Question: On the Includes tab of the Paths and Symbols section of the Project Properties dialog in the Eclipse CDT, there is an "Export" button:

The best documentation I have found says that this "toggles whether the selected include path is exported or not." If I click it, it changes to "Unexport" and "[exp]" is appended to the selected include path.
What exactly does this do? What does it mean to "export an include path?"
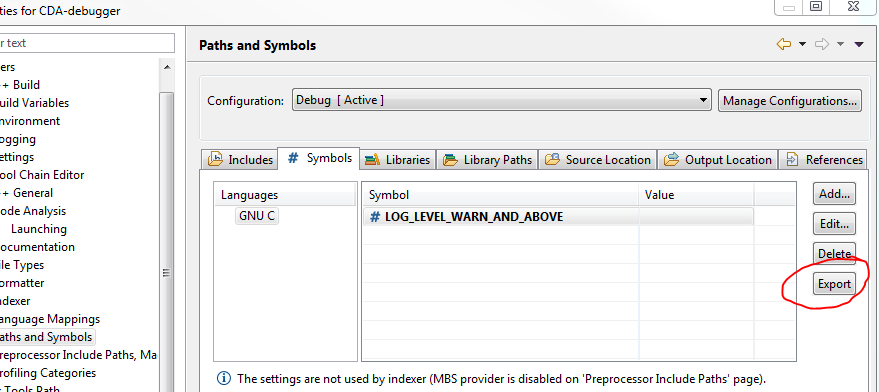
Answer: This button makes the path in question available to projects which reference your current project. Project references can be configured using the References tab in the same "Paths and Symbols" group shown in your screenshot.
This functionality has been improved in the next version of CDT (7.x). It allows you to create dependencies between projects and have include, library and library files being propagated automatically. (In the next version you can alter the order of the referenced projects...)
See also the Export Settings page which can be enabled with
> Window > Preferences > C/C++ >
Property Page Settings > Display
"Export Settings" Tab